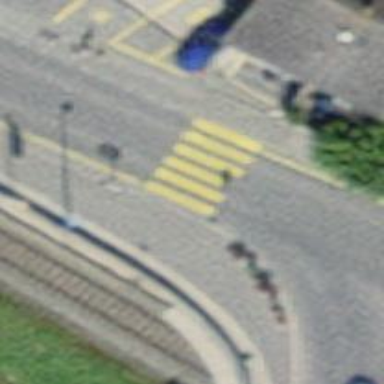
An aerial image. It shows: Uncontrolled footway crossing with markings.